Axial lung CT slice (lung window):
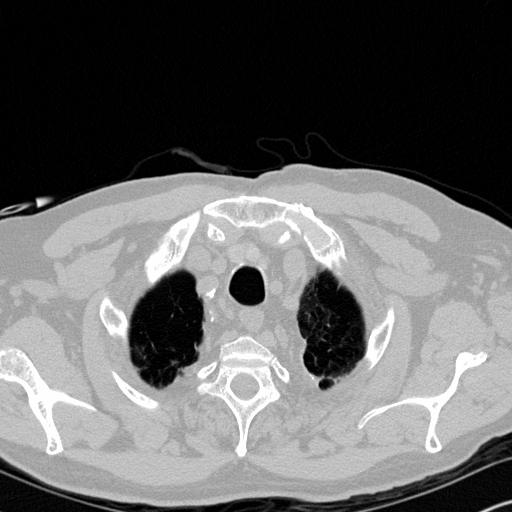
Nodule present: no